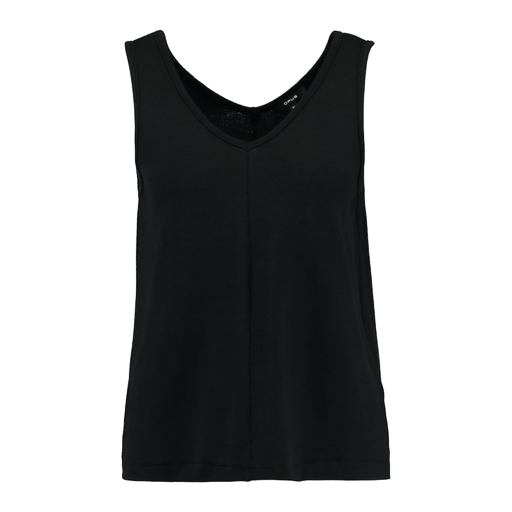
black issy tank top, black cleo v neck tank, black hanna tank, white background